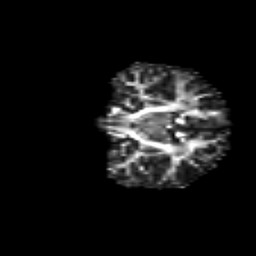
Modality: FA
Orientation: coronal
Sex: female
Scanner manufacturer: siemens
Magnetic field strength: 3 T
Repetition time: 5 s
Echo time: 0.071 s